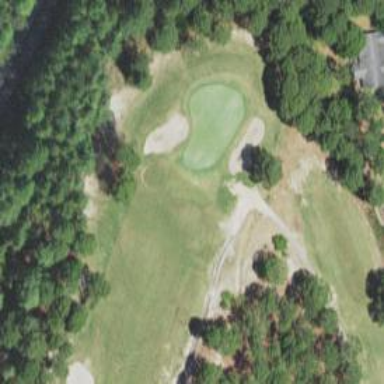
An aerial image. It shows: Path designed for golf carts.